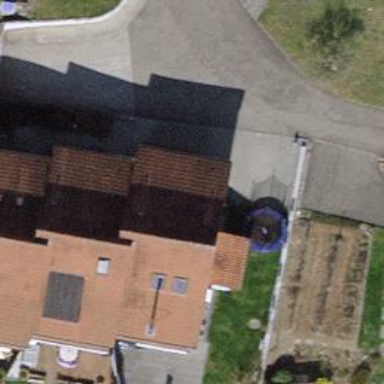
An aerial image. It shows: Terrace-style building with gabled roof.